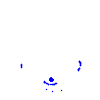
Particle: electron